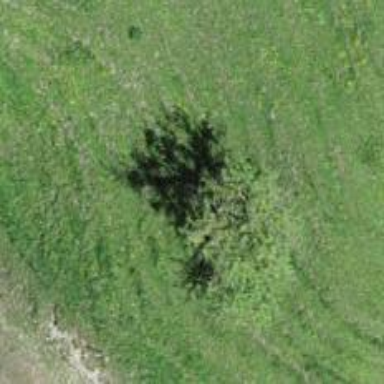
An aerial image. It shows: Beautiful tree in nature.